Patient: sex M, age 58
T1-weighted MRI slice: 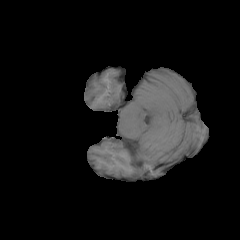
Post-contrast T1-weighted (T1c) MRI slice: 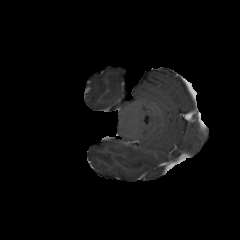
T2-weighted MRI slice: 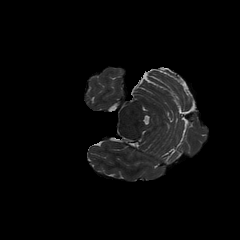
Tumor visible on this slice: no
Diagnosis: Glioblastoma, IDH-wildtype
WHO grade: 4